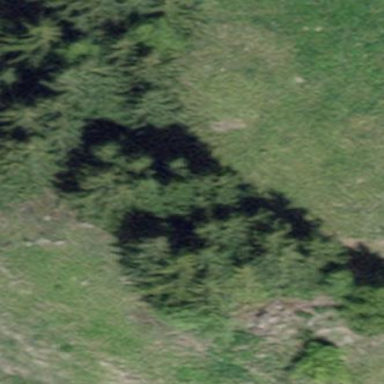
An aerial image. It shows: Mixed leaf-type forest area.